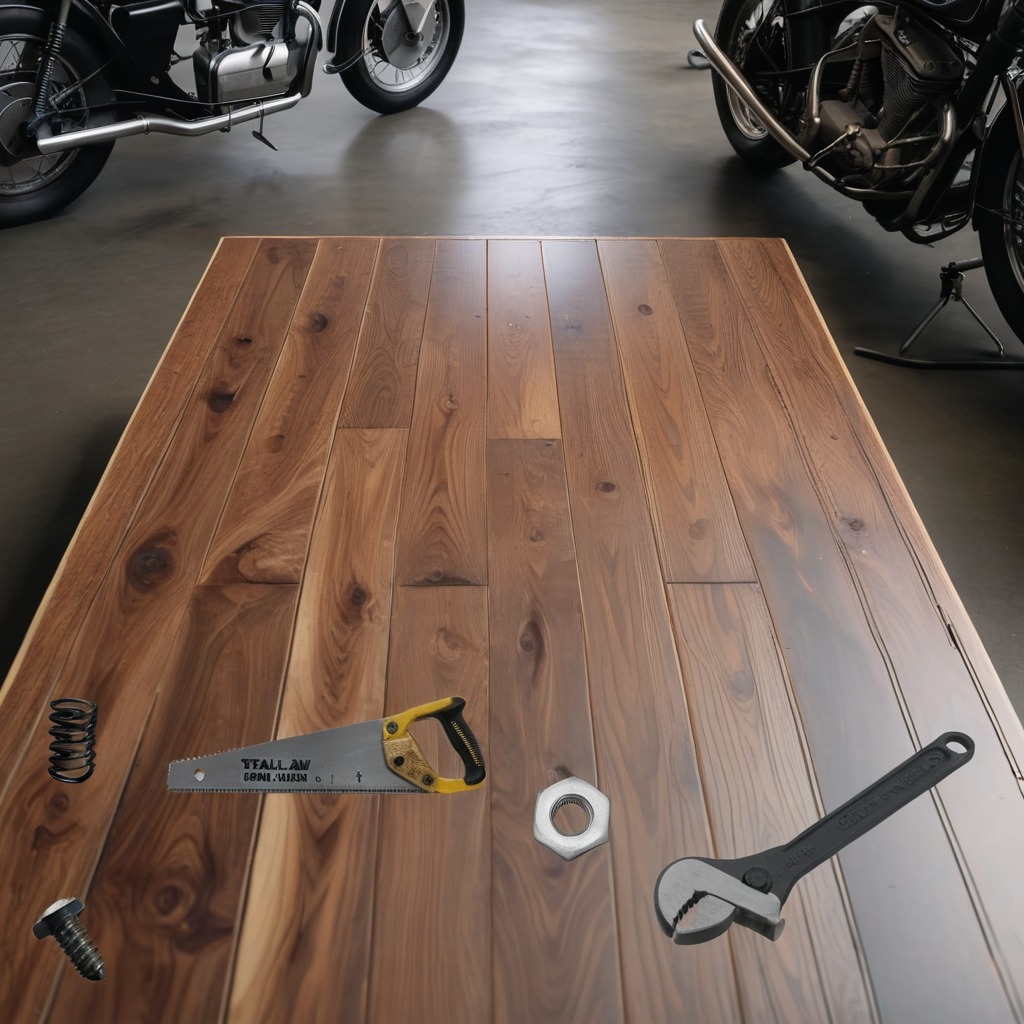
A machine screw, a coiled metal spring, a handheld metal saw, a metal nut, and a wrench are lying on the wooden table.